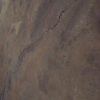
Label: land